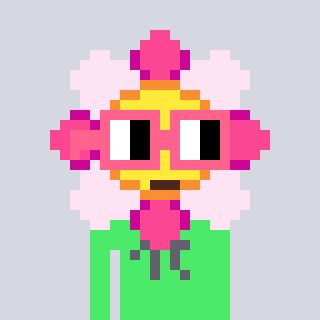
a pixel art character with square pink glasses, a flower-shaped head and a teal-colored body on a cool background